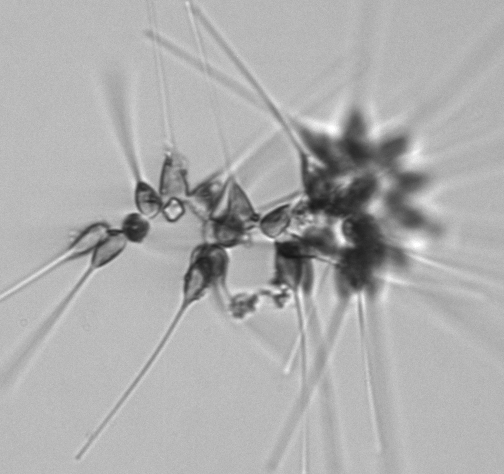
Label: Asterionellopsis_glacialis